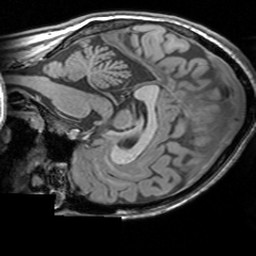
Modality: T1w
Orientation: sagittal
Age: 24
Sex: female
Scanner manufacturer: siemens
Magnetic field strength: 3 T
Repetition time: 1.63 s
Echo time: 0.00311 s